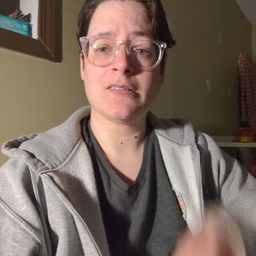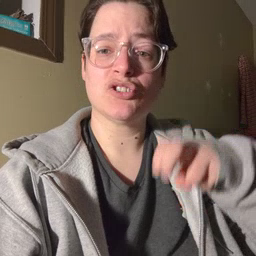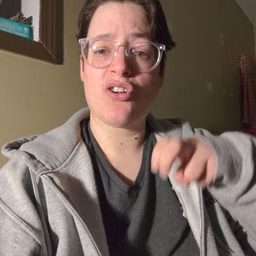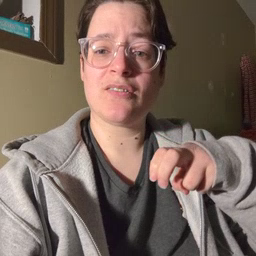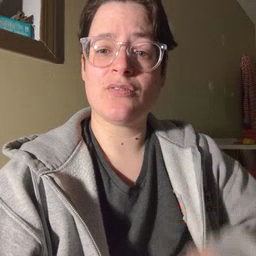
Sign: chair